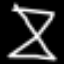
Label: hourglass